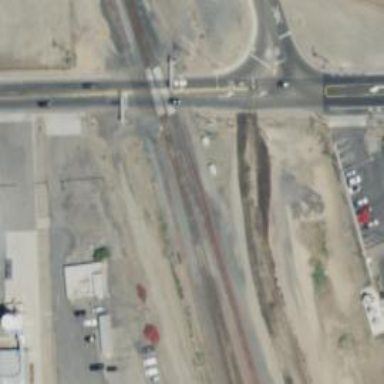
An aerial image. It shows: Railway spur junction.